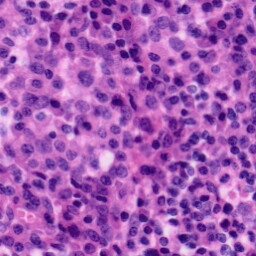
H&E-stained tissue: Tonsil